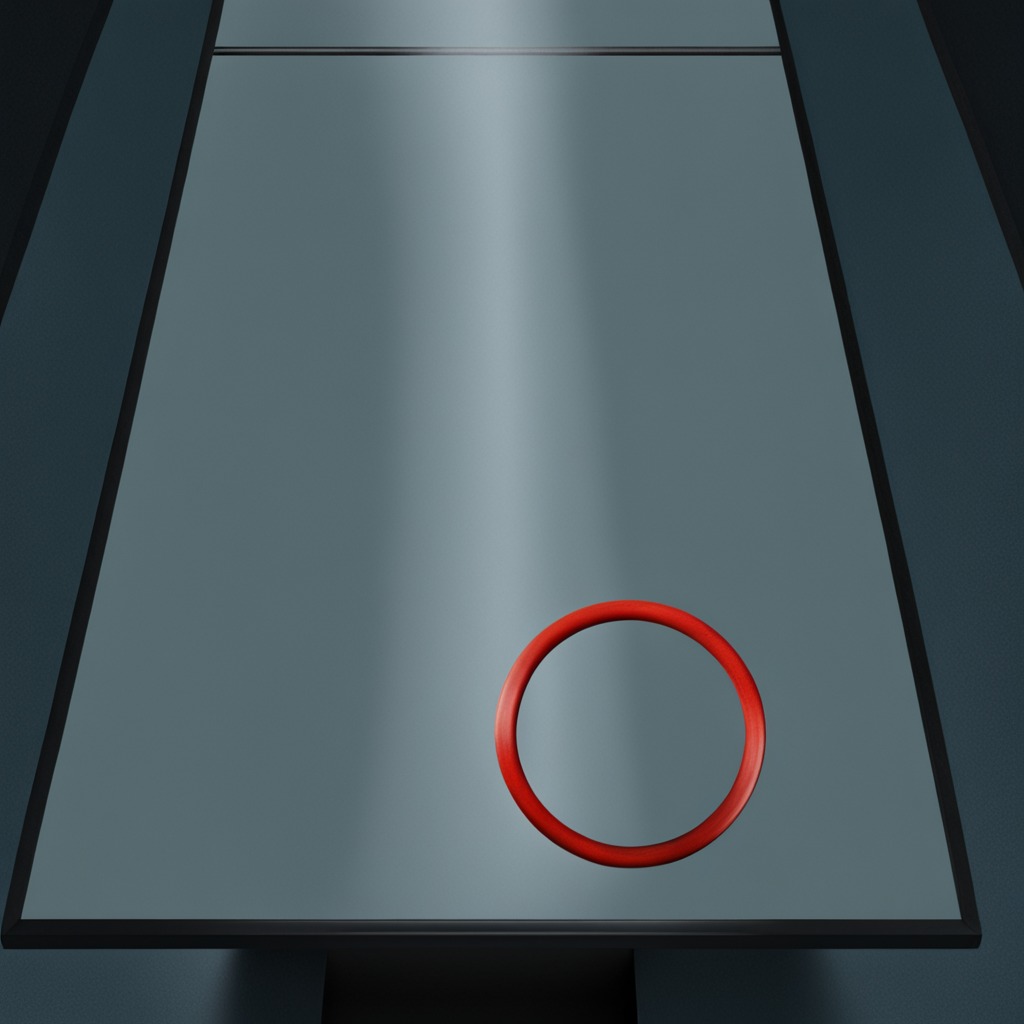
A rubber O-ring lies on the table in the railway signal maintenance room.